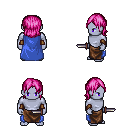
a pixel art fantasy rpg character, male body template, dark elf, purple skin, blue cape, robe skirt, pink long bangs hairstyle, leather bracers, dagger, four views (front, back, left, right), 2x2 character sprite sheet, small pixel art, hard edges, no anti-aliasing